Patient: sex F, age 56
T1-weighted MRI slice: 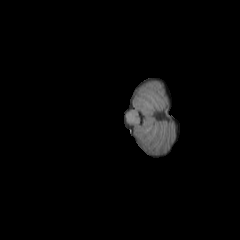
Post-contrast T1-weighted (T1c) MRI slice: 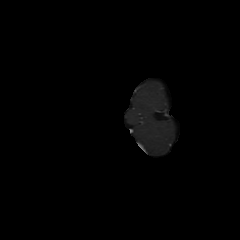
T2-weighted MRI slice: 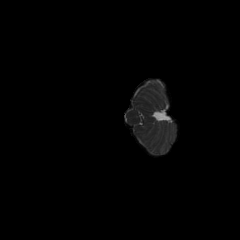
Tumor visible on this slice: no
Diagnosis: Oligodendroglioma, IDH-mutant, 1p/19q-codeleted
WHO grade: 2